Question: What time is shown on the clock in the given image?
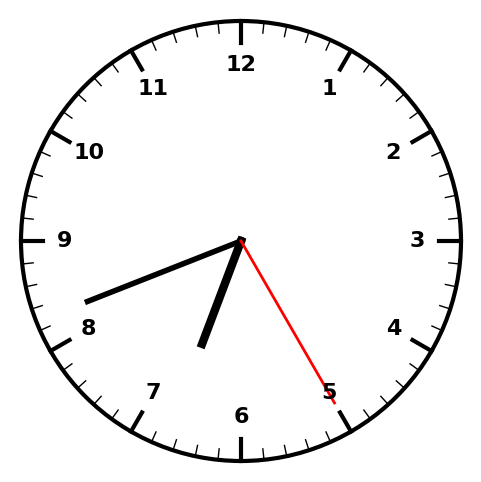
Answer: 06:41:25